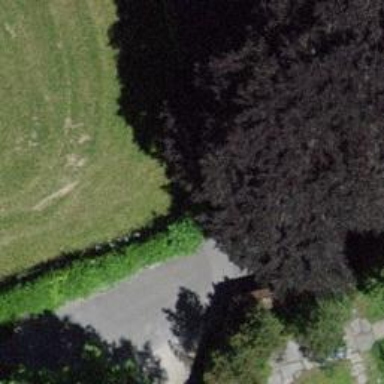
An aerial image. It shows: Hedge acting as barrier.